Interaction volume radius: 10 \u00c5
Interaction volume height: 20 \u00c5
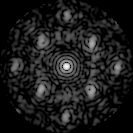
Disorder parameter: 0.5318